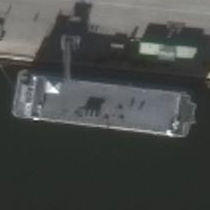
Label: civil